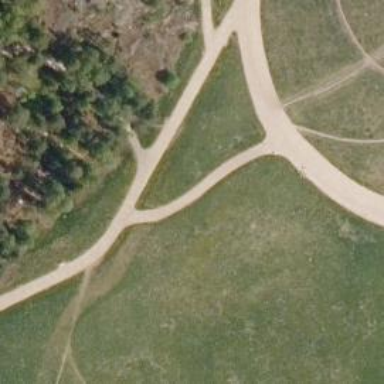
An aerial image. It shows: Well-groomed intermediate Nordic skiing trail suitable for classic and skating techniques.